Question: I really do not understand why this simple code crashes in this line 'layout.addView(button);'
'''
super.onCreate(savedInstanceState);
layout = (LinearLayout)findViewById(R.id.linearLayout);
LinearLayout.LayoutParams p = new LinearLayout.LayoutParams(LayoutParams.WRAP_CONTENT,LayoutParams.WRAP_CONTENT);
Button button = new Button(this);
button.setHeight(100);
button.setWidth(100);
button.setText("HELLO");
button.setLayoutParams(p);
layout.addView(button);
'''
activity_main.xml
'''
<LinearLayout
xmlns:android="http://schemas.android.com/apk/res/android"
android:orientation="vertical"
android:layout_width="match_parent"
android:layout_height="match_parent"
android:id="@+id/linearLayout">
</LinearLayout>
'''
EDIT:
edited code still crushes. But now crushes in setContentView.
'''
super.onCreate(savedInstanceState);
layout = (LinearLayout)findViewById(R.id.linearLayout);
setContentView(layout);
LayoutParams p = new LayoutParams(LayoutParams.MATCH_PARENT,LayoutParams.MATCH_PARENT);
int i,j;
Button button = new Button(this);
button.setHeight(100);
button.setWidth(100);
button.setText("HELLO");
layout.addView(button,p);
'''
Logcat report

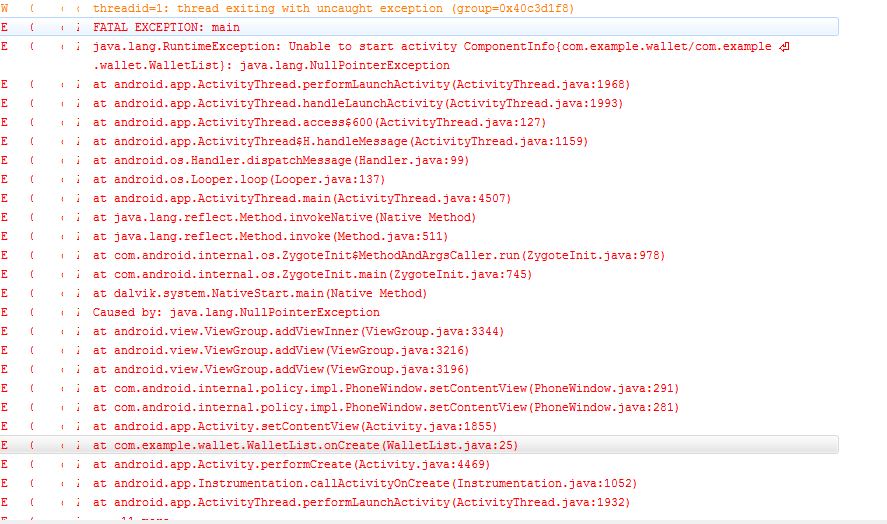
Answer: Simply because you haven't called 'setContentView()'. The root 'View' of your 'Activity' is 'null', so is 'layout'.